Question: I have a RecyclerView with items on it. When I run it on Lollipop devices everything is great. But when I run it on pre-lollipop devices there is a white border around every view.

Edit: I didn't post code before cause I thought was some kind of bug.
Rec.xml
'''
<RelativeLayout xmlns:android="http://schemas.android.com/apk/res/android"
xmlns:tools="http://schemas.android.com/tools"
android:layout_width="match_parent"
android:layout_height="match_parent"
android:background="#333333"
tools:context=".MainActivity">
<android.support.v7.widget.RecyclerView
android:id="@+id/my_recycler_view"
android:layout_width="match_parent"
android:layout_height="match_parent"
android:layout_below="@+id/text"
android:scrollbars="vertical" />
</RelativeLayout>
'''
main_card_view.xml
'''
<android.support.v7.widget.CardView
xmlns:card_view="http://schemas.android.com/apk/res-auto"
xmlns:android="http://schemas.android.com/apk/res/android"
android:id="@+id/card_view"
android:layout_width="match_parent"
android:layout_height="match_parent"
card_view:cardCornerRadius="4dp"
android:layout_margin="5dp">
<RelativeLayout
android:layout_width="match_parent"
android:layout_height="wrap_content"
android:background="#222222"
>
<ImageView
android:layout_width="match_parent"
android:layout_height="200dp"
android:id="@+id/image"
android:layout_alignParentTop="true"
android:layout_centerHorizontal="true"
android:adjustViewBounds="true"
android:scaleType="centerCrop"
android:src="@drawable/ic_launcher" />
<RelativeLayout
android:layout_width="320dp"
android:layout_height="240dp"
android:layout_alignParentRight="true"
android:layout_alignParentEnd="true"
android:layout_alignParentLeft="true"
android:layout_alignParentStart="true"
android:layout_alignBottom="@+id/image"
android:background="#bb000000"
android:id="@+id/rel_color">
<TextView
android:layout_width="wrap_content"
android:layout_height="wrap_content"
android:text="Mpura"
android:textColor="#fcfcfc"
android:textSize="40sp"
android:shadowDx="1"
android:shadowDy="1"
android:shadowColor="#000000"
android:id="@+id/text"
android:layout_alignParentRight="true"
android:layout_alignParentEnd="true"
android:layout_alignParentLeft="true"
android:layout_alignParentStart="true"
android:layout_alignParentTop="true"
android:layout_alignParentBottom="true"
android:gravity="center" />
<TextView
android:layout_width="wrap_content"
android:layout_height="wrap_content"
android:text="8$"
android:id="@+id/textView3"
android:textColor="#fcfcfc"
android:layout_alignParentBottom="true"
android:textSize="28sp"
android:shadowDx="1"
android:shadowDy="1"
android:shadowColor="#000000"
android:layout_alignBottom="@+id/text"
android:layout_alignParentRight="true"
android:layout_alignParentEnd="true"
android:layout_margin="10dp" />
</RelativeLayout>
</RelativeLayout>
</android.support.v7.widget.CardView>
'''
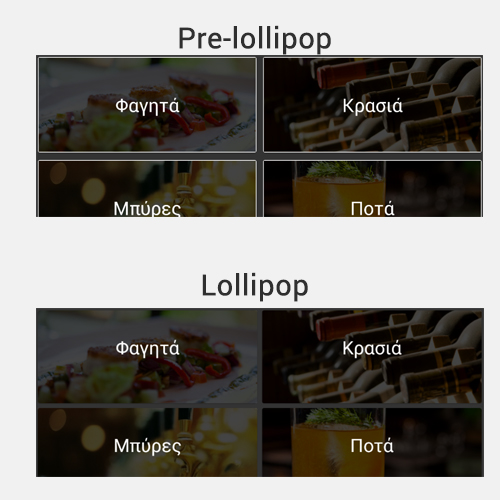
Answer: > The problem is because of CardView.
Set 'setPreventCornerOverlap(false)' on your CardView.
And extend ImageView to make a custom class like RoundedCornerImageView and use it inside CardView insted of ImageView.
<URL>
You can make your own custom class i.e RoundedCornerIm... or use a lib like in the linked SO question i.e <URL>.
Edit :
Okay i think you are a little confused so,
1) 'RecyclerView' is the container layout for your list/grid. i.e
'''
android:id="@+id/my_recycler_view"
'''
as i can c in pictures, you must be having a 'GridLayoutManager' attached to 'RecyclerView'. Likewise to put data in your 'RecyclerView' you must be attaching an 'adapter' as well.
Again if you have an adapter i.e a class that extends Adapter class(maybe 'RecyclerView.Adapter'). Now the adapter class must be given a layout to inflate i.e your 'main_card_view.xml' inside 'RecyclerView' in a grid style beacuse of 'GridLayoutManager'.
So every item in your RecyclerView is a main_card_view.xml
Now in your Class that extends adapter class (i.e attached to the recycler view) there will be 'CardView' -- You have to make changes there.